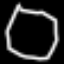
Label: octagon